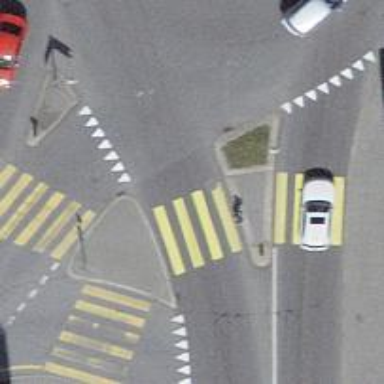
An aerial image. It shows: Footway that serves as traffic island.